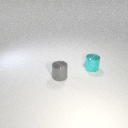
small cyan metal cylinder to the right of small gray metal cylinder